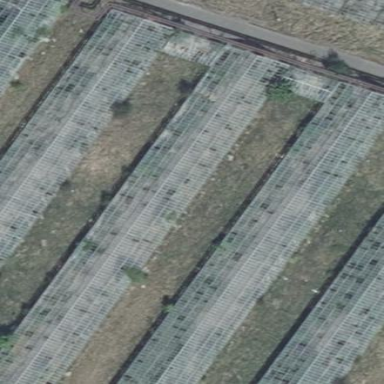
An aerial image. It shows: Greenhouse.